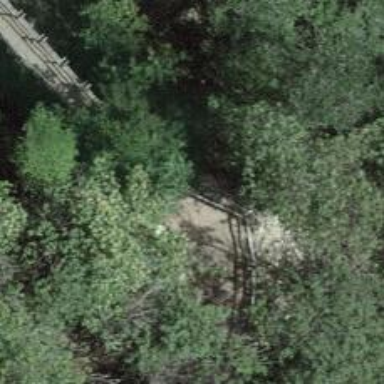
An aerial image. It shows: Path leading to bridge.